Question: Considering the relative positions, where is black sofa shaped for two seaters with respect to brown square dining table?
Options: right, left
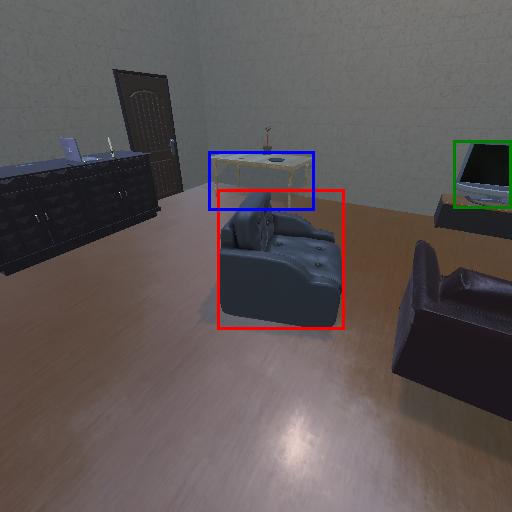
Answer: right